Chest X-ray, PA view. Patient: 16 years old, sex M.
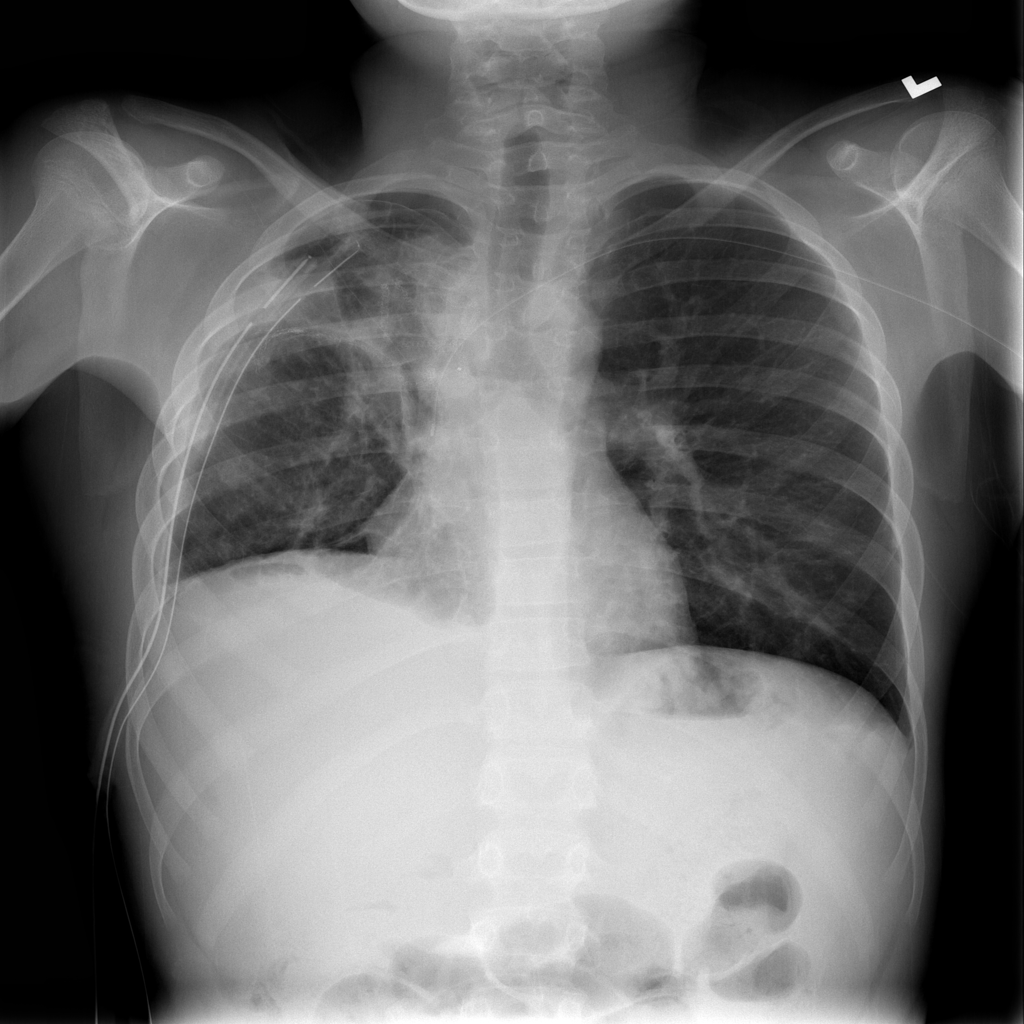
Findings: Atelectasis, Pneumothorax